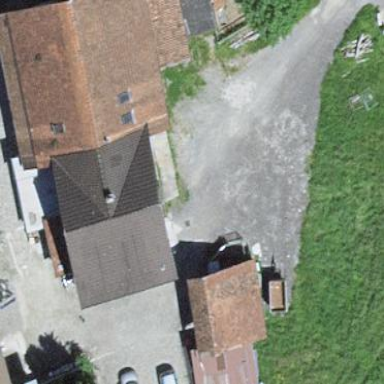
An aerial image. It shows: Simple house.